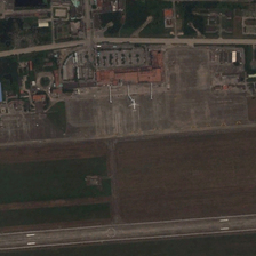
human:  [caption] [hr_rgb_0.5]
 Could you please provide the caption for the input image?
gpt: a white plane parked in front .

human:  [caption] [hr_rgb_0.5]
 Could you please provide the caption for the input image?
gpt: A plane was parked in an airport with a large area of wasteland and some nearby buildings.

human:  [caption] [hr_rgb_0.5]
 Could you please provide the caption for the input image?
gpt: The plane stopped at the airport, with a large area of wasteland and some buildings nearby.

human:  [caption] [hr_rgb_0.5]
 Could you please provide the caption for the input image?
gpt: On the ground with a wide runway.

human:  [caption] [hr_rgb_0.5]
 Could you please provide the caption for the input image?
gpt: On the ground with wide runways.